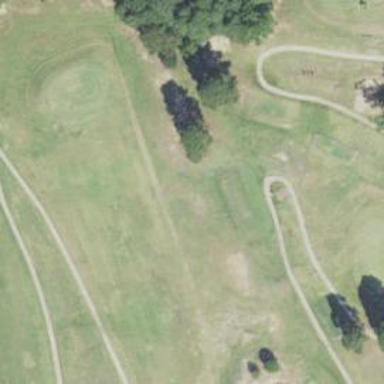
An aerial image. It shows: View of golf hole.